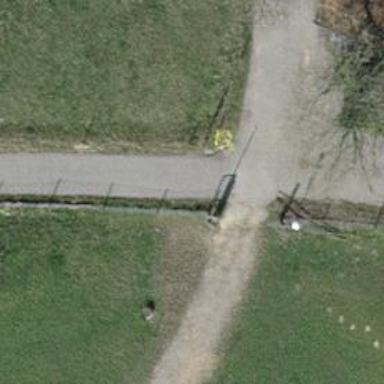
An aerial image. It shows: Gate.